Interaction volume radius: 10 \u00c5
Interaction volume height: 20 \u00c5
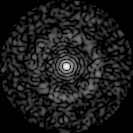
Disorder parameter: 0.8428